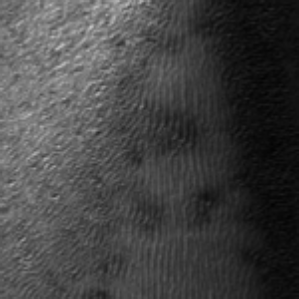
Label: frost